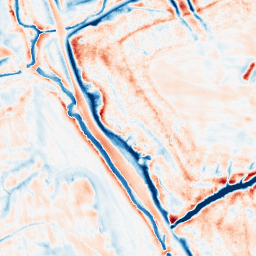
Category: edge_preserving
Decomposition family: bilateral
Decomposition parameters: d: 21
sigma_color: 50
sigma_space: 150
Upsampling method: quadratic
Upsampling parameters: scale: 8
Upsampling scale: 8